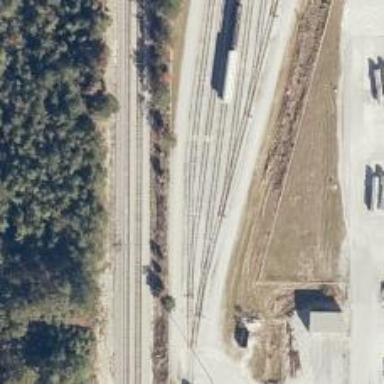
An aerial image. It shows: Rail spur service.